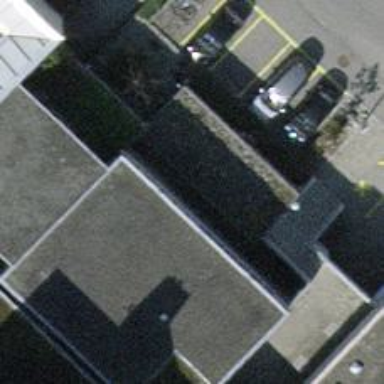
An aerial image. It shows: Police facility.